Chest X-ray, AP view. Patient: 4 years old, sex M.
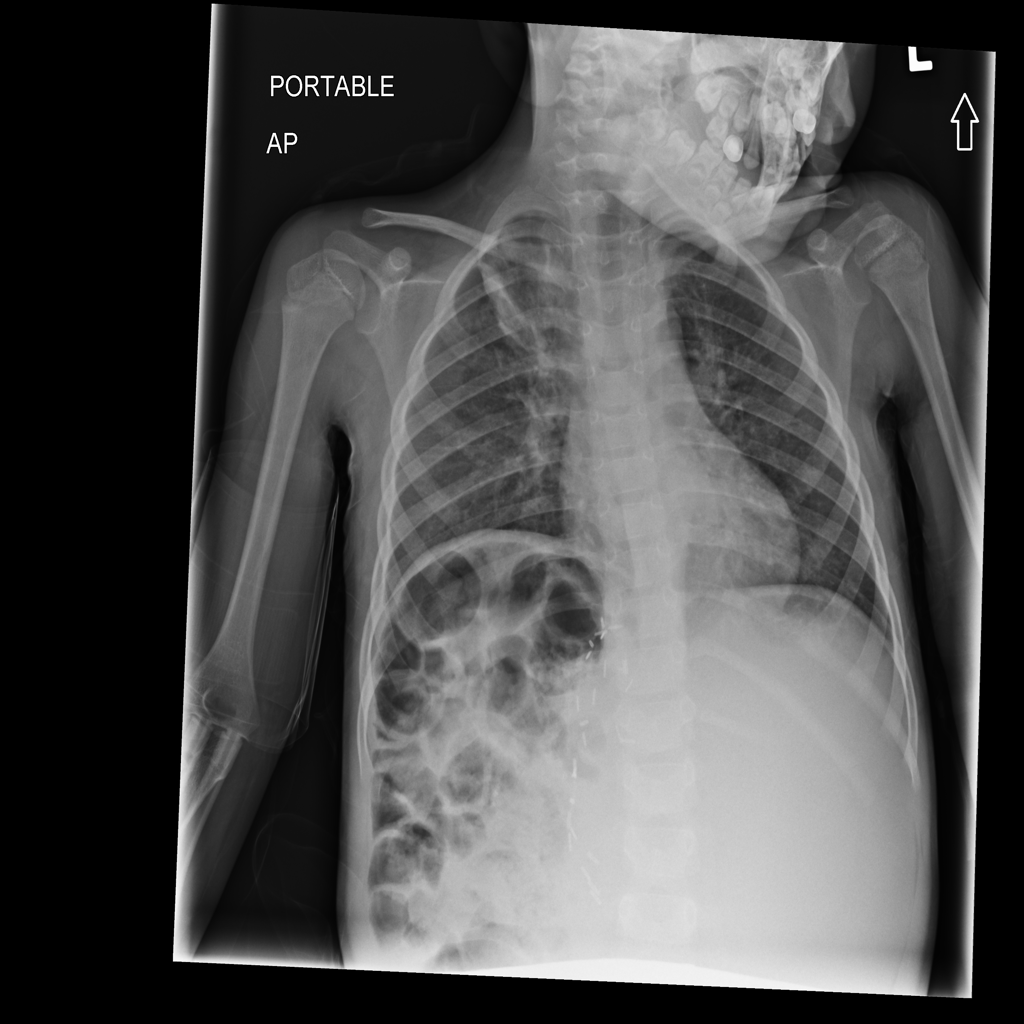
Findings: Atelectasis